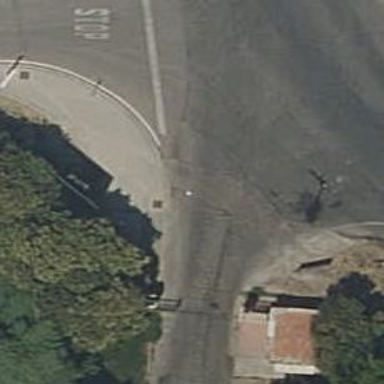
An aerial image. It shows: Entrance with barrier.